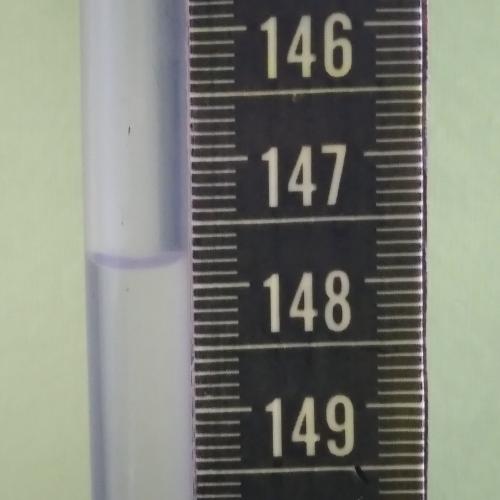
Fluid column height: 147.8 cm